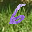
Label: 6